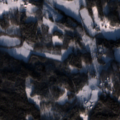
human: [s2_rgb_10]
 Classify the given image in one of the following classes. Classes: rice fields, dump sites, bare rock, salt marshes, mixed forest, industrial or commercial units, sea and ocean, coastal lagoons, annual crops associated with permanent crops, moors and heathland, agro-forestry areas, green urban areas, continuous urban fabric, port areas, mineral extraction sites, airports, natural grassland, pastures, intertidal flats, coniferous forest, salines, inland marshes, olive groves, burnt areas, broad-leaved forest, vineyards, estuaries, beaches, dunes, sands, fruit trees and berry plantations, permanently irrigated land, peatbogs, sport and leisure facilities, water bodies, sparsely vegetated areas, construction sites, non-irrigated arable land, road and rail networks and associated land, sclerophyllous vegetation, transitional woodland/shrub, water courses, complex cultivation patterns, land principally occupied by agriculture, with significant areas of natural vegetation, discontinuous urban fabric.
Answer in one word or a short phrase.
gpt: land principally occupied by agriculture, with significant areas of natural vegetation, coniferous forest, mixed forest